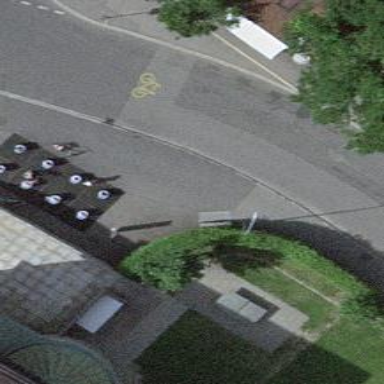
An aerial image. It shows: Street cabinet.